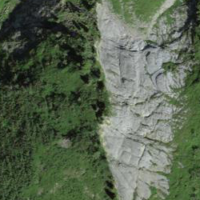
EUNIS habitat code: 41
Species observed at this site:
Pyrrhocorax graculus
Delichon urbicum